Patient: sex F, age 76
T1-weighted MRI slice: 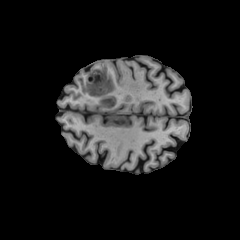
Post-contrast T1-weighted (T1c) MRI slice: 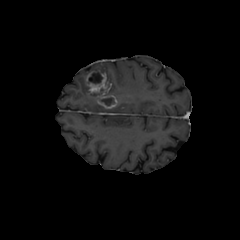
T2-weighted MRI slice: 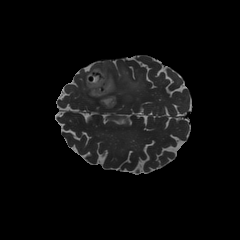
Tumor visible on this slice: yes
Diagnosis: Glioblastoma, IDH-wildtype
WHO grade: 4